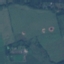
Land use / land cover: Pasture